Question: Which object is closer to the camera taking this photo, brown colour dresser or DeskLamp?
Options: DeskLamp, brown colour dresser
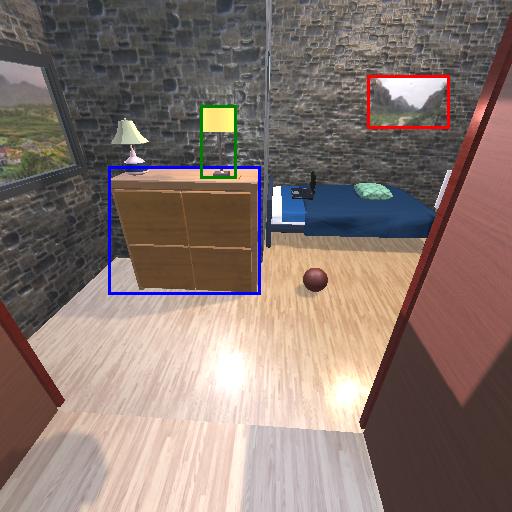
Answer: DeskLamp